Question: I want to create a colored map for Malaysia but the colors don't display. I've used the names from the file <URL> which works for other countries with google geochart. Why won't it work?
'''
function drawMap() {
var data = google.visualization.arrayToDataTable([
['Province'],
['MY-SK'],
['MY-K'],
['MY-M'],
['wilayah persekutuan labuan'],
['wilayah persekutuan putrajaya'],
['negeri sembilan']
]);
//var results = {"sarawak": "MY-SK", "melaka": "MY-M", "kedah": "MY-K", "wilayah persekutuan labuan": "MY-L", "wilayah persekutuan putrajaya": "MY-16", "negeri sembilan": "MY-N", "johor": "MY-J", "kelantan": "MY-D", "perlis": "MY-R", "sabah": "MY-SA", "wilayah persekutuan kuala lumpur": "MY-W", "pulau pinang": "MY-P", "terengganu": "MY-T", "pahang": "MY-C", "perak": "MY-A", "selangor": "MY-B"};
var options = {
region: 'MY',
backgroundColor: '#81d4fa',
datalessRegionColor: '#ffc801',
width: 468,
height: 278,
resolution: 'provinces',
};
var container = document.getElementById('mapcontainer');
var chart = new google.visualization.GeoChart(container);
function myClickHandler() {
var selection = chart.getSelection();
var message = '';
for (var i = 0; i < selection.length; i++) {
var item = selection[i];
// if (item.row != null && item.column != null) {
message += '{row:' + item.row + ',column:' + item.column + '}';
//} else
if (item.row != null) {
message += '{row:' + item.row + '}';
//} else if (item.column != null) {
// message += '{column:' + item.column + '}';
}
}
if (message == '') {
message = 'nothing';
}
//alert('You selected ' + message);
}
google.visualization.events.addListener(chart, 'select', myClickHandler);
chart.draw(data, options);
}
google.load('visualization', '1', {
packages: ['geochart'],
callback: drawMap
});
'''

The regions that belong to Malaysia should get colored green as they do for other countries. Why don't they?
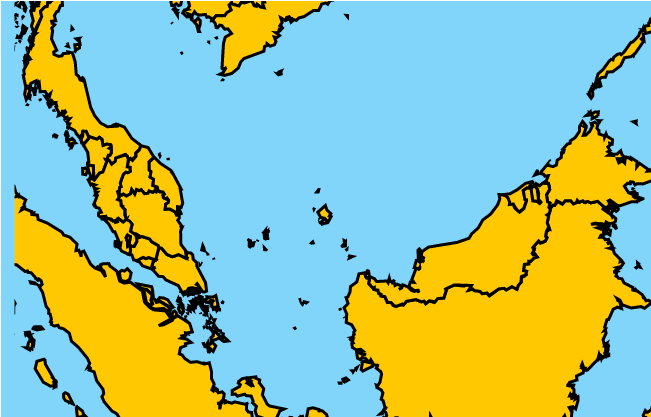
Answer: I also had this kind of problem and though I don't have exact explanation why the problem happened, you can try this workaround to use the <URL> representation of malaysian provinces rather than its name directly.
'''
var data = google.visualization.arrayToDataTable([
['Province', 'Name'],
['MY-15', 'wilayah persekutuan labuan'],
['MY-16', 'wilayah persekutuan putrajaya'],
['MY-05', 'Negeri Sembilan']
]);
'''